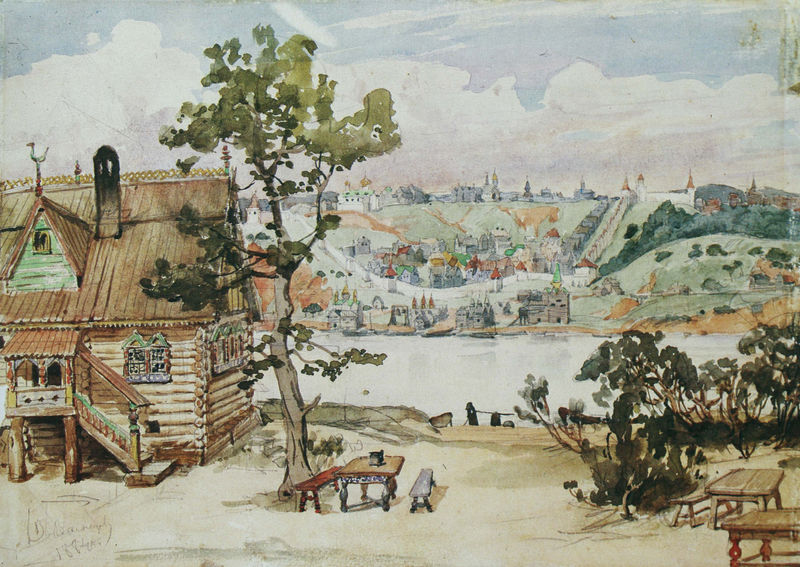
Titel: Tscharodejka, Die Zauberin
Künstler: Viktor Michajlowitsch Wasnetsow
Standort: Moskau
Institution: Bachruschin-Museum
Schlagwörter: baum, blau, blätter, himmel, laub, schatten, wasser, weiß, wolken, aquarell, bäume, fluss, grün, landschaft, stadt, ufer, braun, bunt, fenster, grau, hell, holz, licht, orange, tisch, tische, dach, haus, wiese, signatur, bach, häuser, hügel, pfähle, stamm, strauch, büsche, gebüsch, hütte, kirche, sträucher, wiesen, spitzen, blatt, kamin, schornstein, turm, vorbau, ente, ort, hang, modern, dorf, dächer, giebel, tag, bank, anleger, böschung, stämme, treppe, aufgang, balken, geländer, stufen, stadtansicht, eingang, burg, türme, zwiebelturm, bänke, holzhütte, rinde, blattwerk, gaube, fähre, hänge, turmspitzen, schief, verspielt, holzhaus, blockhaus, schwelle, satteldach, first, wetterhahn, aquarel, lieblich, gartentische, lattendach